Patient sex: M
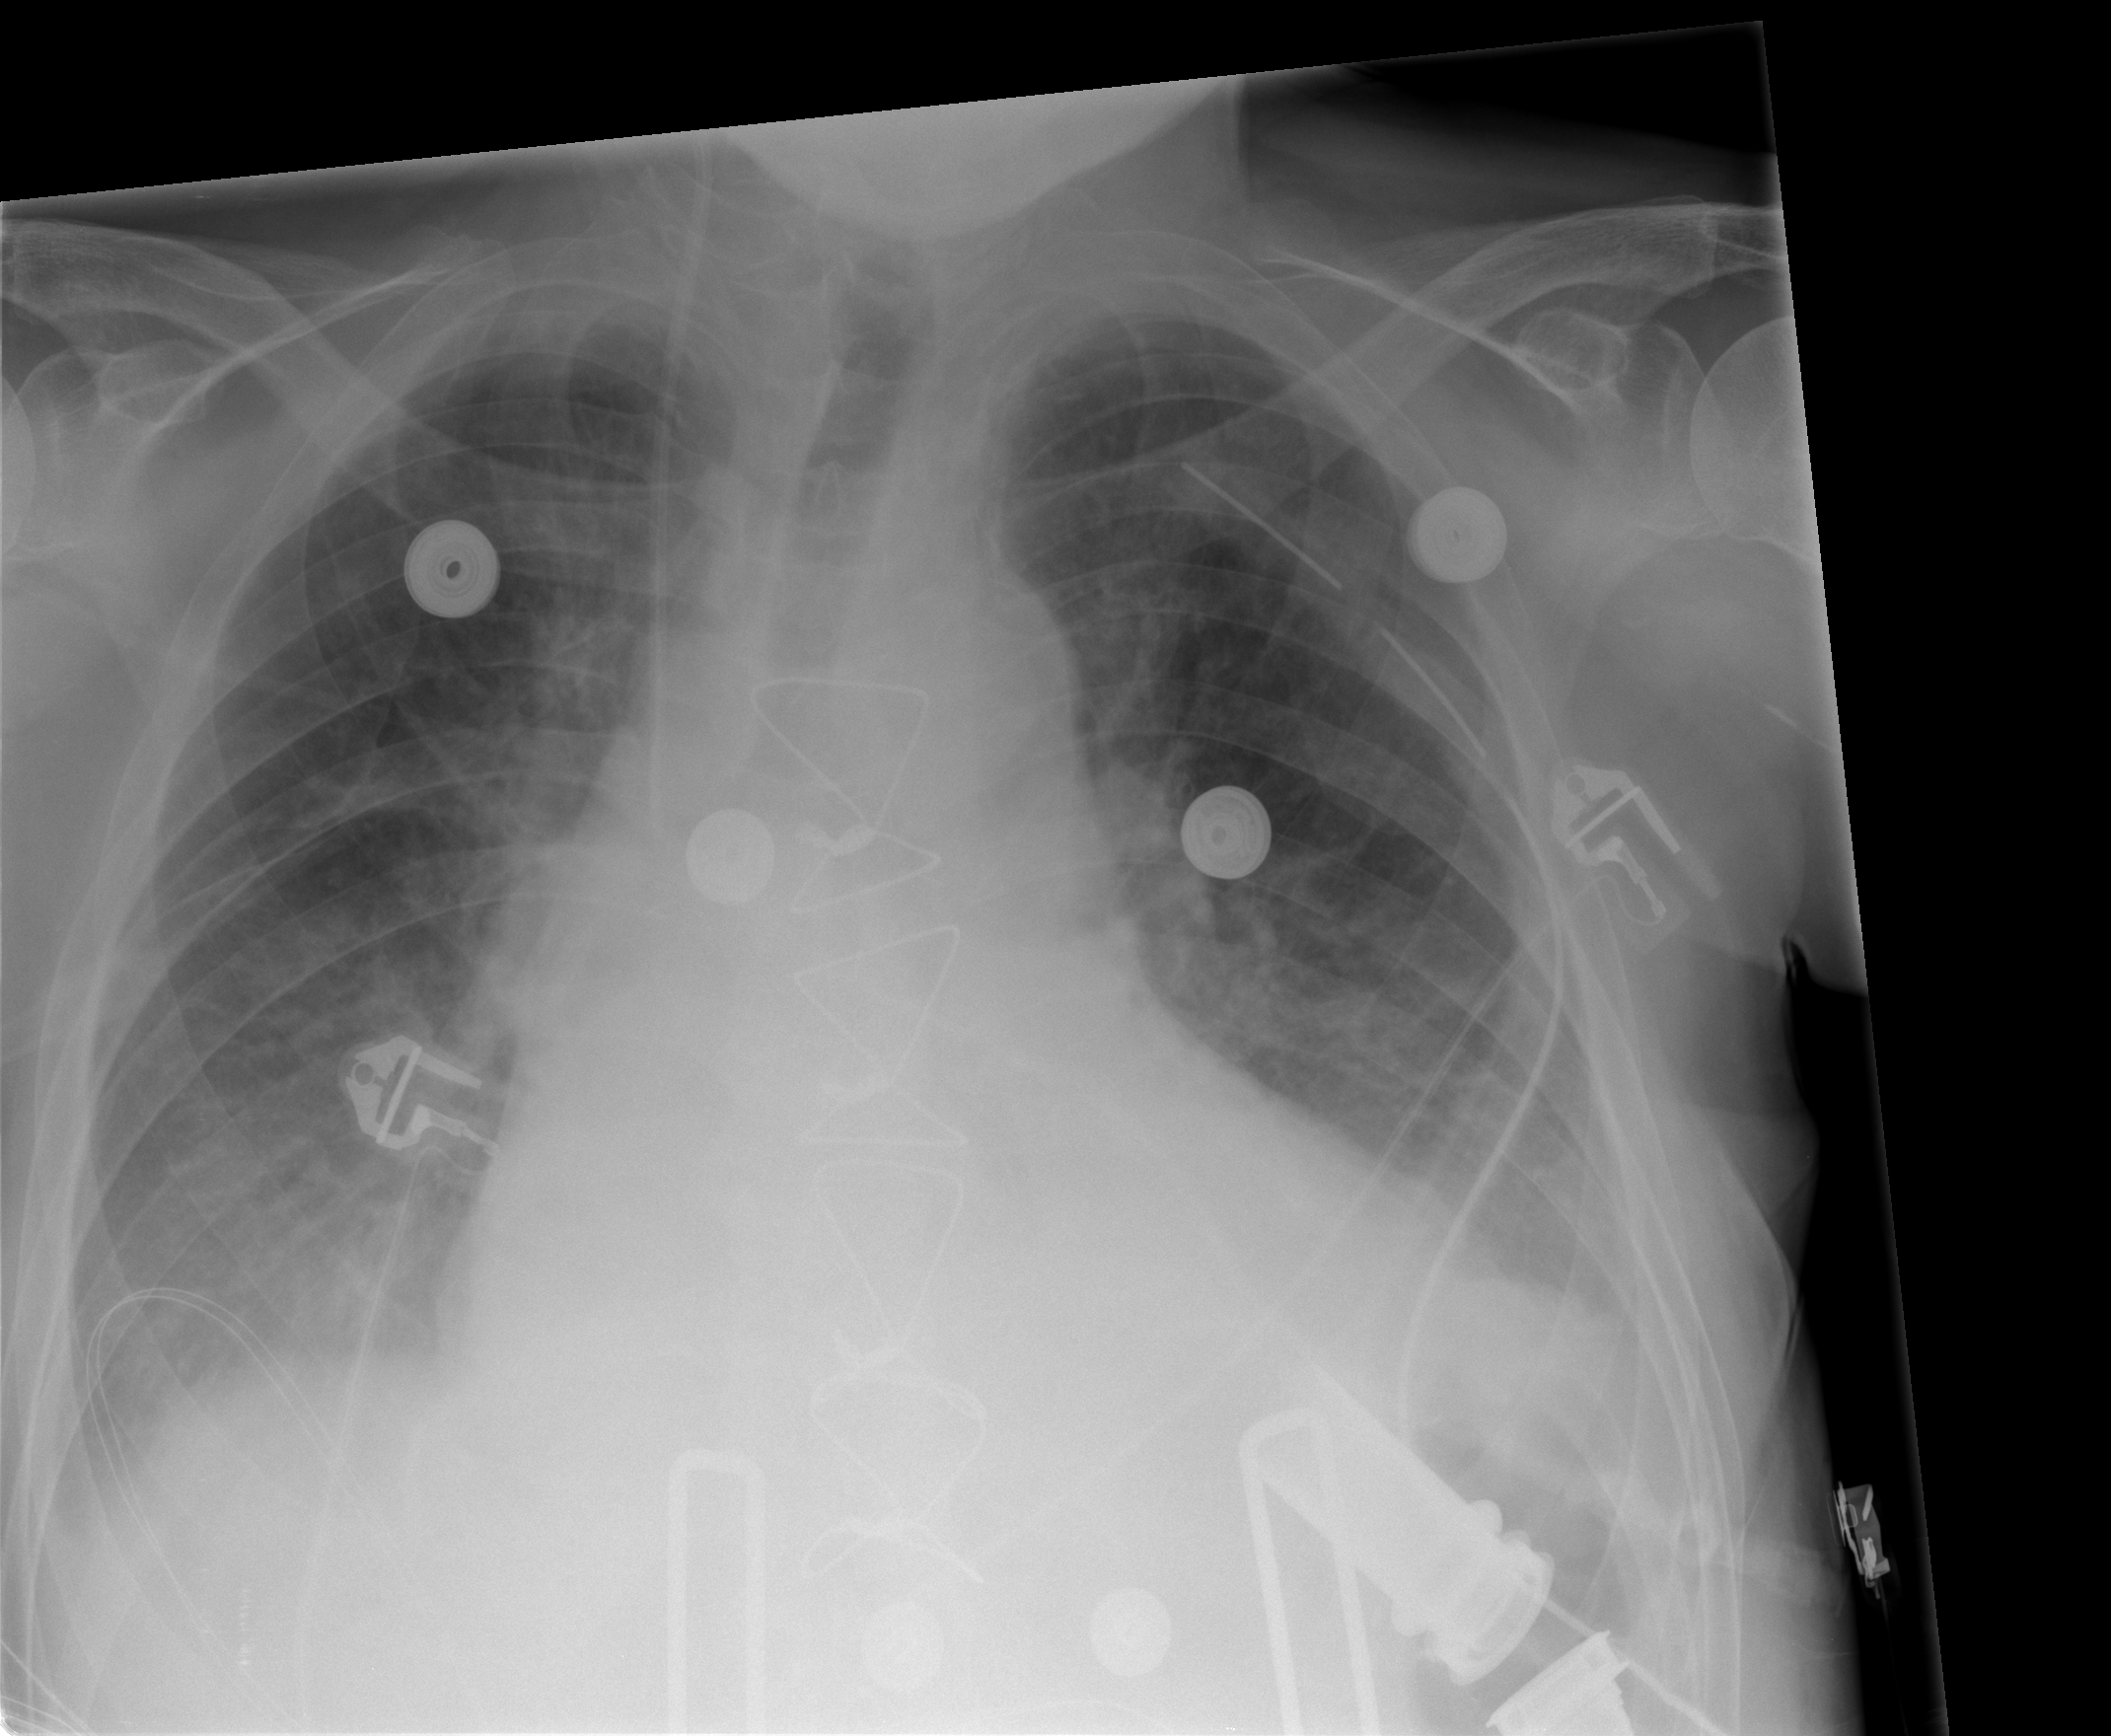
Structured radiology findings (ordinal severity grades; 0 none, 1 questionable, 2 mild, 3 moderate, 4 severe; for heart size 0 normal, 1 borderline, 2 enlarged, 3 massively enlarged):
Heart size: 2
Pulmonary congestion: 2
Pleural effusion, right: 0
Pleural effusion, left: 2
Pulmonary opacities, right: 0
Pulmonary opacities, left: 0
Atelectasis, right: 2
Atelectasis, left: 2